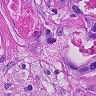
Metastatic tissue present: yes